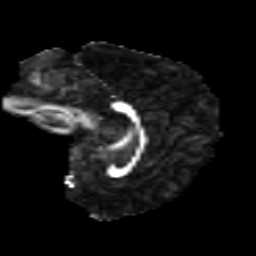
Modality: FA
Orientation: sagittal
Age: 15
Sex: male
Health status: ill
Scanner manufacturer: ge
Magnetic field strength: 3 T
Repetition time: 6.801 s
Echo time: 0.0798 s